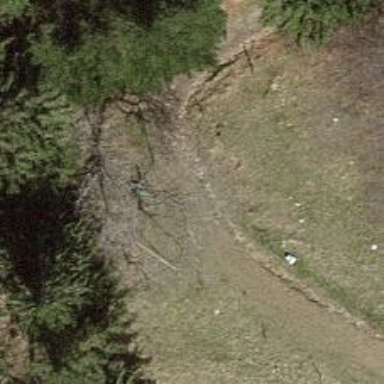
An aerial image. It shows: Path.